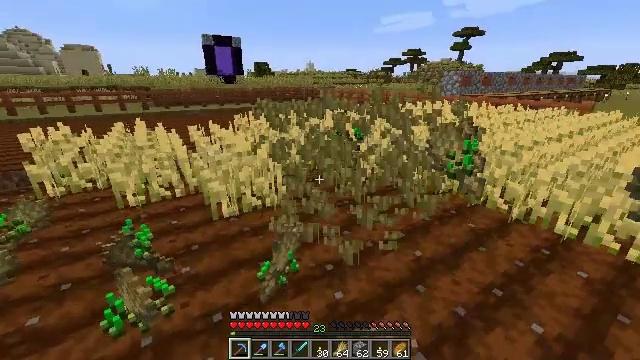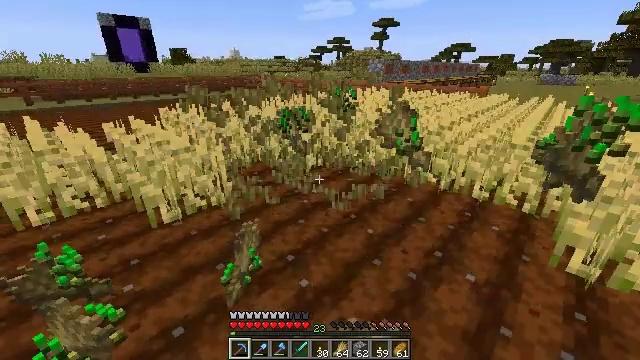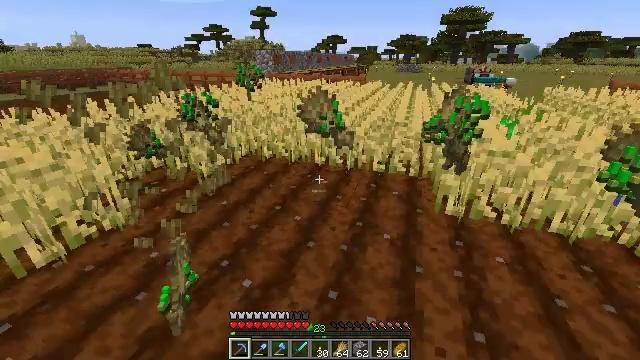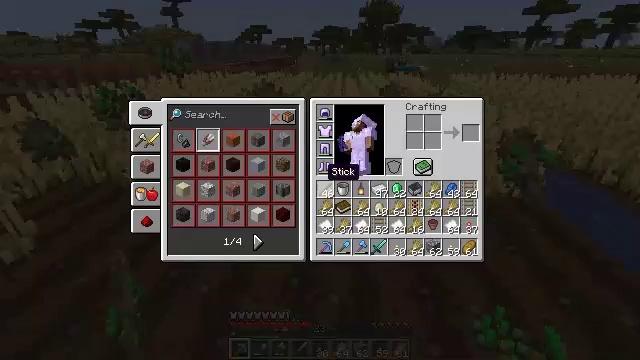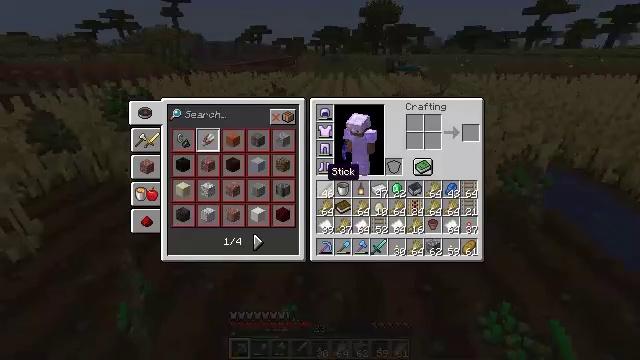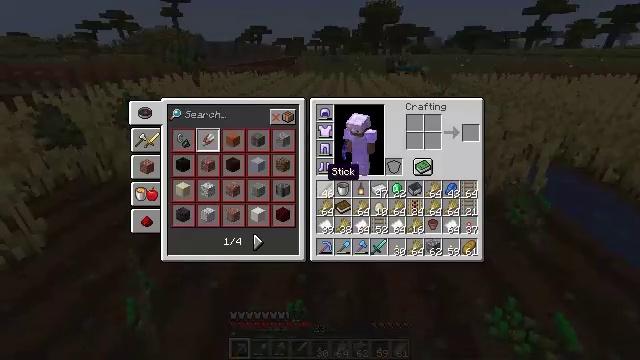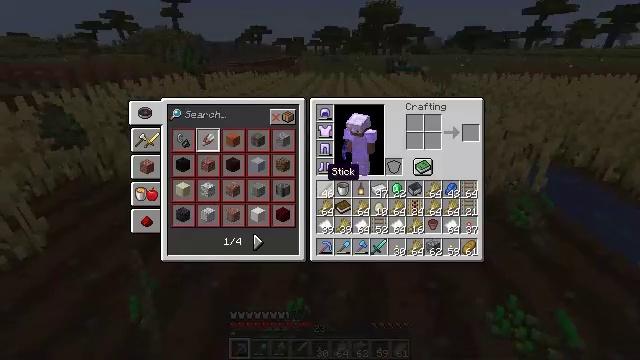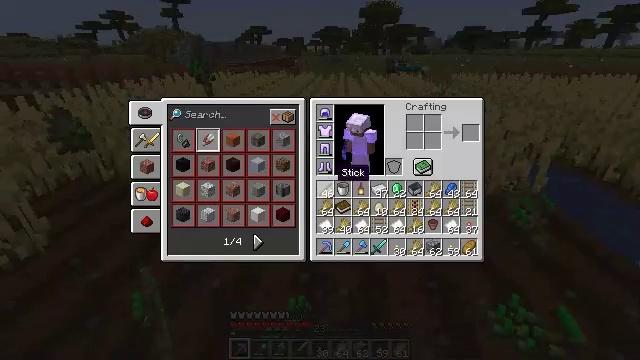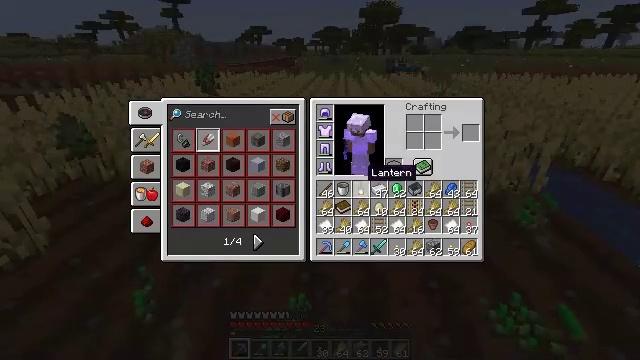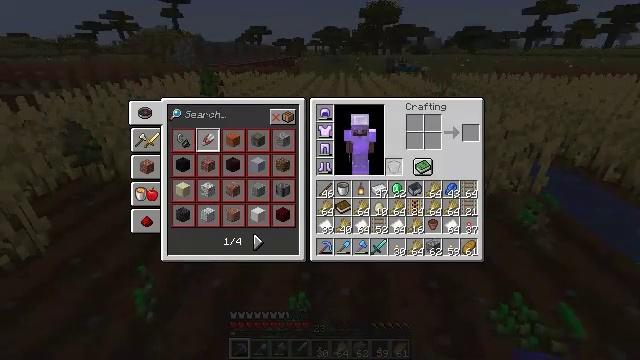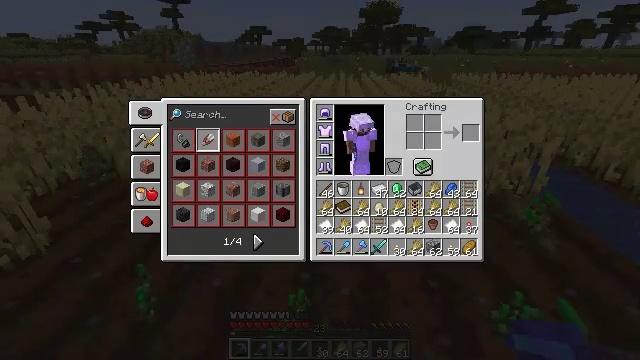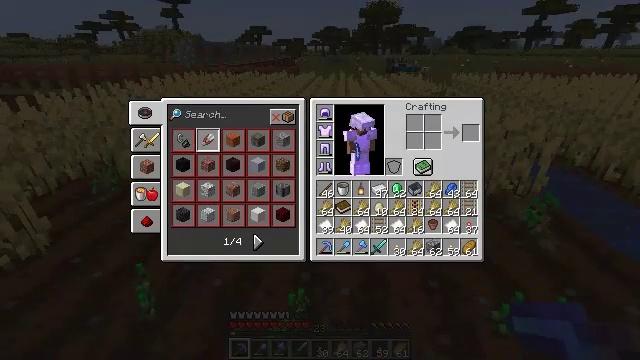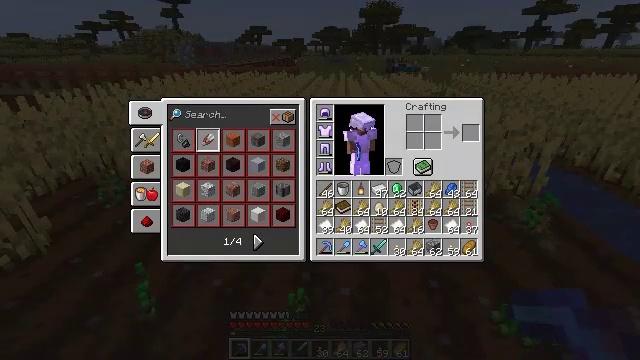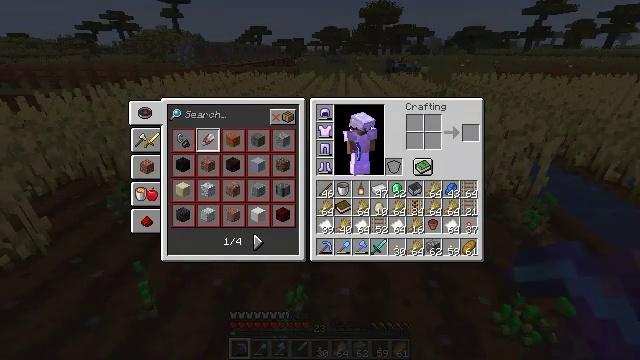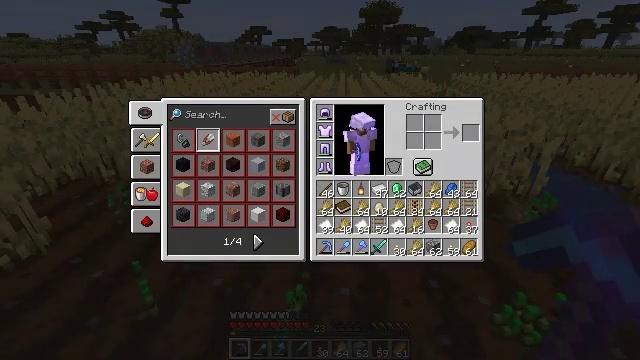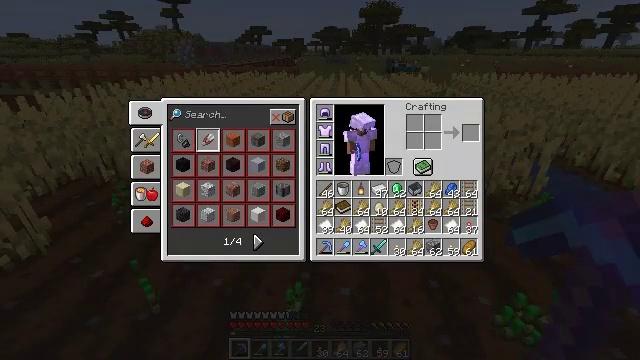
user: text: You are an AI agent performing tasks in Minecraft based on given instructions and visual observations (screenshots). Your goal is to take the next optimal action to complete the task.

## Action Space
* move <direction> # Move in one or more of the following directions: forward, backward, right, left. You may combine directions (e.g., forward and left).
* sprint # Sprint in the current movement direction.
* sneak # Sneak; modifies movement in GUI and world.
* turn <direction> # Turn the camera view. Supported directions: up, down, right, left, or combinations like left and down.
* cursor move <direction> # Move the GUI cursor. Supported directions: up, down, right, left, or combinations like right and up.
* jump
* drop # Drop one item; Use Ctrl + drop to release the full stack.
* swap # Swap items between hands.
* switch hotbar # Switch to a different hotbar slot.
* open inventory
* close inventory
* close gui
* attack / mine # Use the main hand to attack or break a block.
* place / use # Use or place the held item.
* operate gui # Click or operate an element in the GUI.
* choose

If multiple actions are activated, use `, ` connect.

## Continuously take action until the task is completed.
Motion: motion action
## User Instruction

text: Harvest wheat from the field.
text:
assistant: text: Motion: move left, turn right and down
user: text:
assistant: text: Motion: turn right and down
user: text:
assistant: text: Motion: turn right and down, open inventory
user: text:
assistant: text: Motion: open inventory
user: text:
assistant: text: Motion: open inventory
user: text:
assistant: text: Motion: open inventory
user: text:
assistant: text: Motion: cursor move right
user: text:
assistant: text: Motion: cursor move right
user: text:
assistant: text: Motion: cursor move right and up
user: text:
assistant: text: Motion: cursor move right and up
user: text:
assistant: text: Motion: cursor move right
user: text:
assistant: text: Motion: no_op
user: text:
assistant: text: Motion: no_op
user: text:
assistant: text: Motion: no_op
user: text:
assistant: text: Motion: no_op
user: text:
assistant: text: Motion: no_op
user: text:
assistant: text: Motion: cursor move right
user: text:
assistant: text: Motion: cursor move right
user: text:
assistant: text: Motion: no_op
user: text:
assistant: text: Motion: no_op
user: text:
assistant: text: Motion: no_op
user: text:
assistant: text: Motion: no_op
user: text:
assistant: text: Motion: no_op
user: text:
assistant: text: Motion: no_op
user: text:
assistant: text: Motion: no_op
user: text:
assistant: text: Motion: no_op
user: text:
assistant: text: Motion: no_op
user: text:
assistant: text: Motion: no_op
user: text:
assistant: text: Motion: no_op
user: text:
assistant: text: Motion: no_op